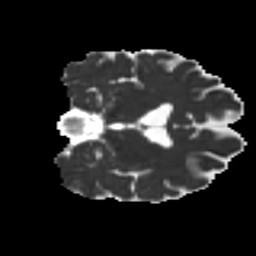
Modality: MD
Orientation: coronal
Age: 39
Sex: male
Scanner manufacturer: ge
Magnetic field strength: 3 T
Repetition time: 7.8 s
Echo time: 0.061 s